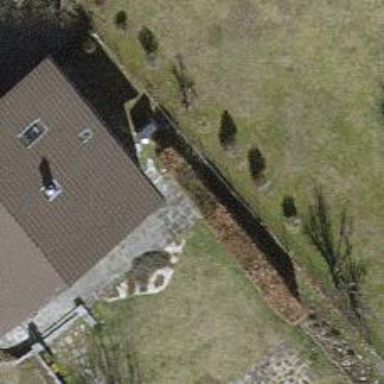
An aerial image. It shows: Hedge barrier.